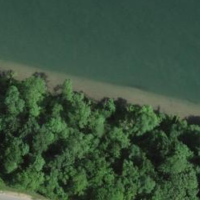
EUNIS habitat code: 15
Species observed at this site:
Lathyrus vernus